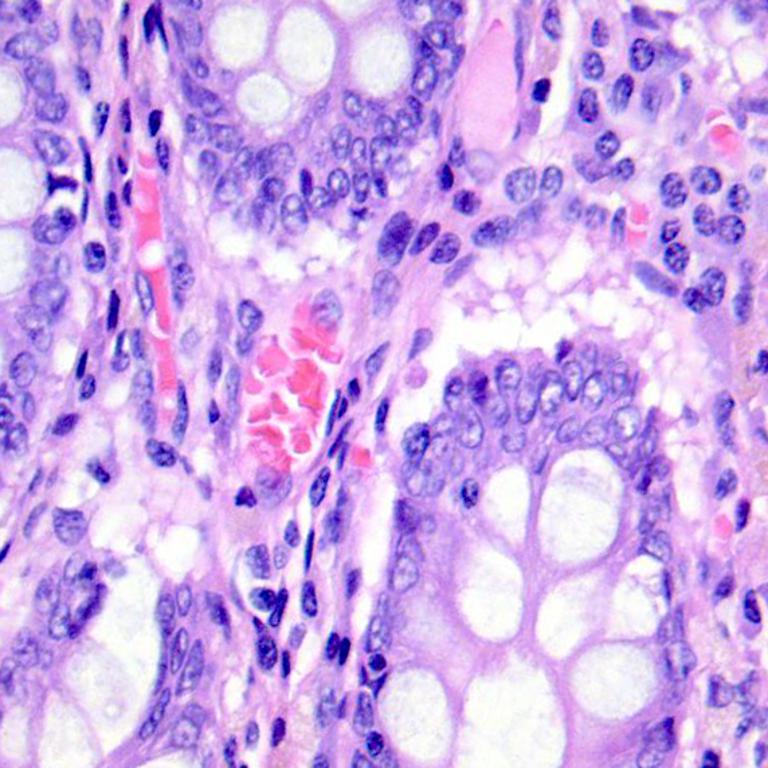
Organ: colon
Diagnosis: benign